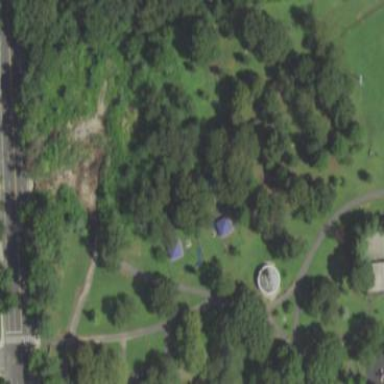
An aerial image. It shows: Picnic site for tourists.